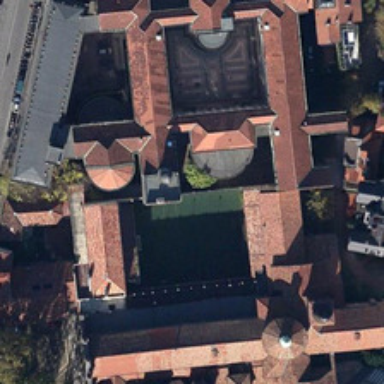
The church is surrounded by dark green trees .